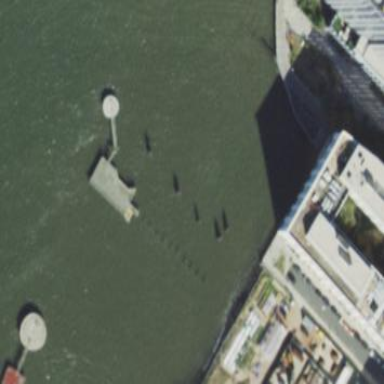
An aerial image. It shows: Man-made pier.